Interaction volume radius: 5 \u00c5
Interaction volume height: 10 \u00c5
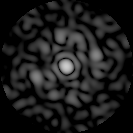
Disorder parameter: 0.7936